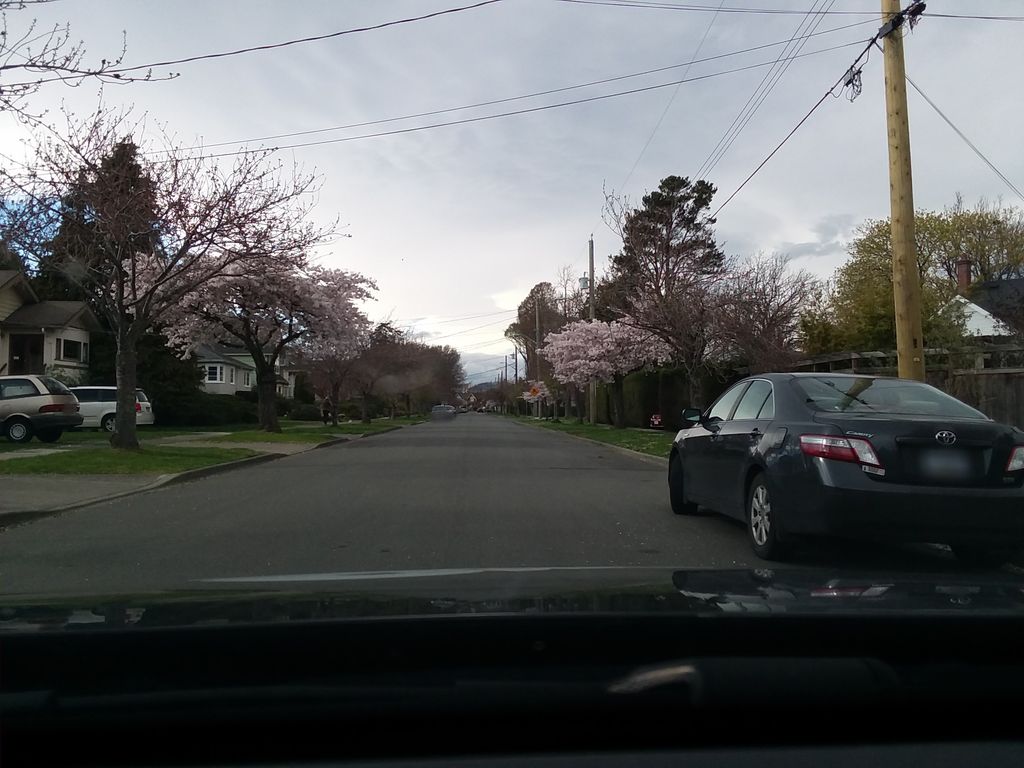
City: victoria